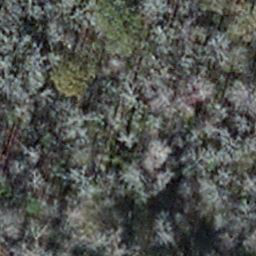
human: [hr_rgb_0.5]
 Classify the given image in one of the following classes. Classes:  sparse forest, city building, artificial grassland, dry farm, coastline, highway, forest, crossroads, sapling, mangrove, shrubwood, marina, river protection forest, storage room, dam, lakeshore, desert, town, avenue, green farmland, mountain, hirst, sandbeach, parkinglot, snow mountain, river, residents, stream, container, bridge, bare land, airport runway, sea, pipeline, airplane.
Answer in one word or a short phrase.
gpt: sapling